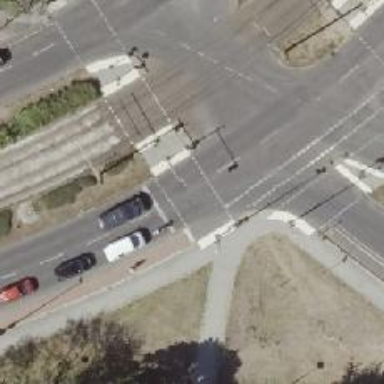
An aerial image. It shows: Secondary road with asphalt surface and lane markings.